高三 · 度量几何学
17. 如图, $\triangle \mathrm{ABC}$ 内接于 $\odot \mathrm{O}, \mathrm{AB}$ 的延长线与过 $\mathrm{C}$ 点的切线 $\mathrm{GC}$ 相交于点 $\mathrm{D}, \mathrm{BE}$ 与 $\mathrm{AC}$ 相交于点 $\mathrm{F}$,且 $\mathrm{CB}=\mathrm{CE}$. 求证: $\mathrm{BE} / / \mathrm{DG}$.

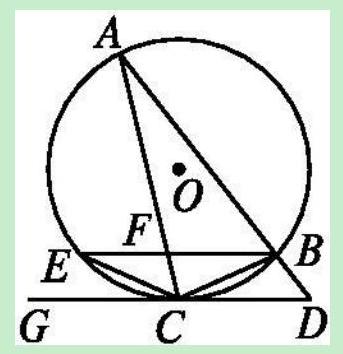
答案: 证明: $\because \mathrm{CG}$ 为 $\odot \mathrm{O}$ 的切线, $\therefore \angle \mathrm{EBC}=\angle \mathrm{GCE}$.

$\because \mathrm{CB}=\mathrm{CE}, \therefore \mathrm{CB}=\mathrm{CE}, \therefore \angle \mathrm{EBC}=\angle \mathrm{E}$.

$\therefore \angle \mathrm{E}=\angle \mathrm{GCE} . \therefore \mathrm{DG} / / \mathrm{BE}$.
解析: : 分析: 本题主要考查了弦切角的性质, 解决问题的关键是根据弦切角的性质结合所给条件分析证明即可